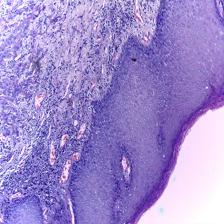
Diagnosis: OSCC